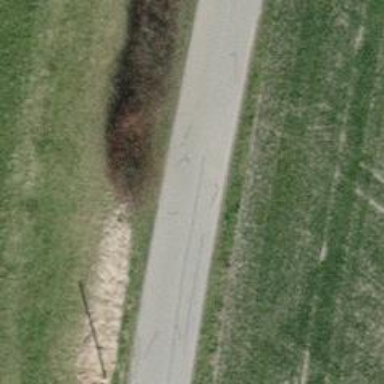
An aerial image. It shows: Tertiary road with asphalt surface.